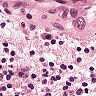
Metastatic tissue present: yes